Interaction volume radius: 10 \u00c5
Interaction volume height: 25 \u00c5
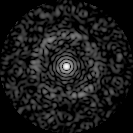
Disorder parameter: 0.8304